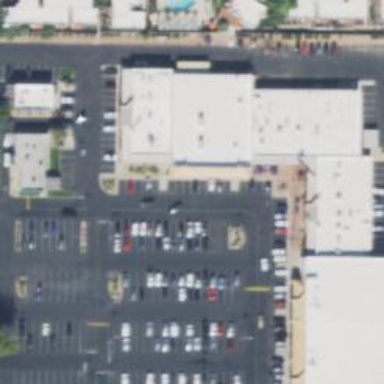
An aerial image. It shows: Fitness centre on leisure land.